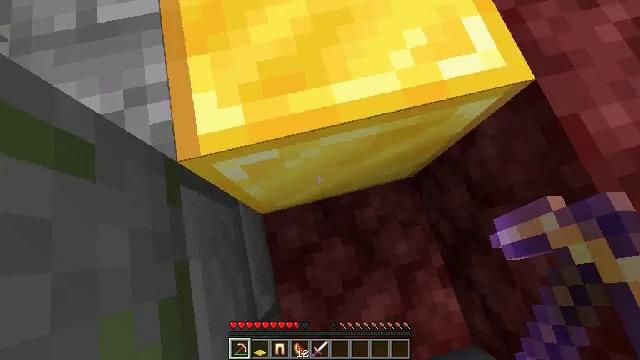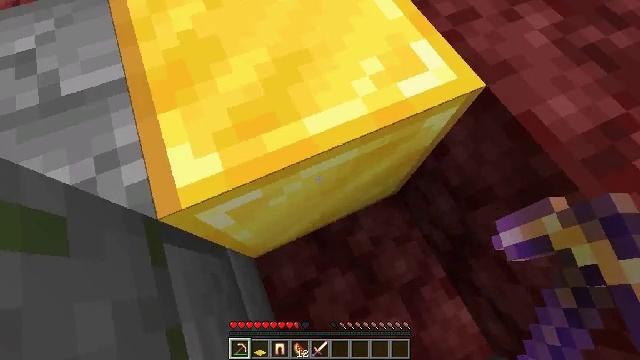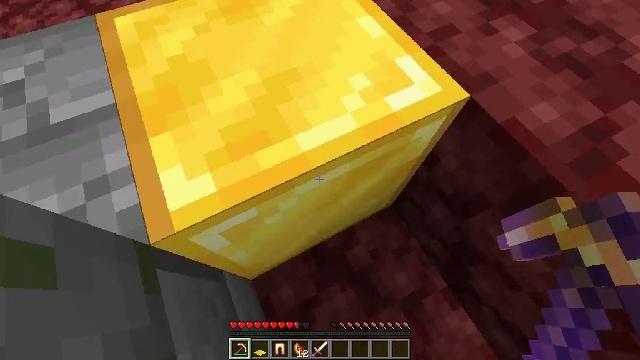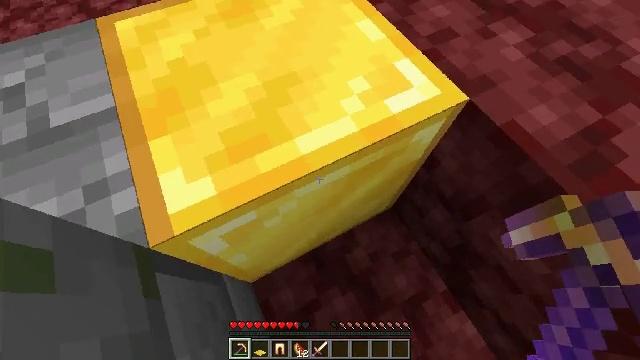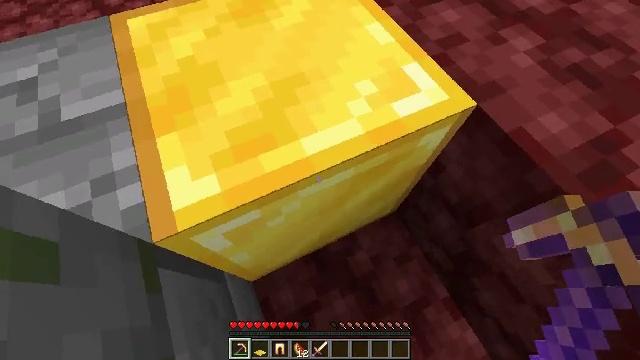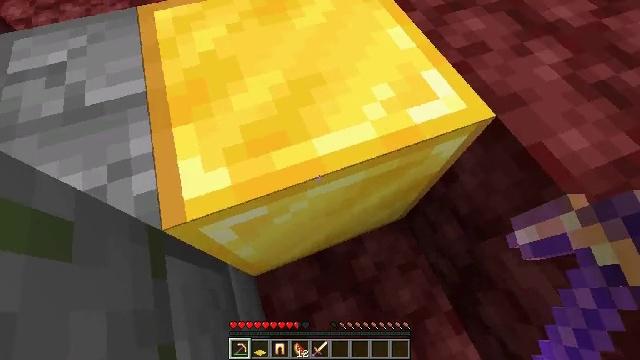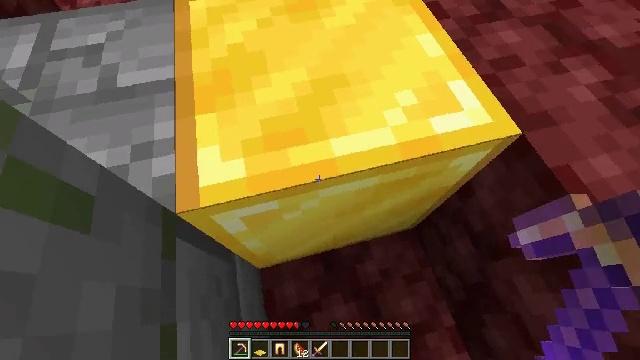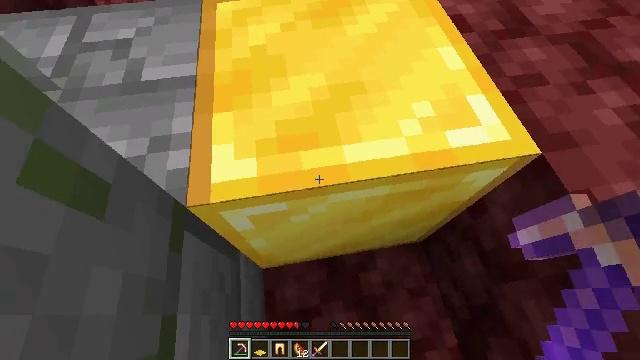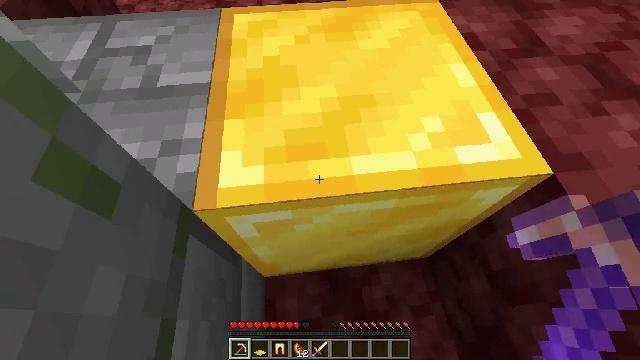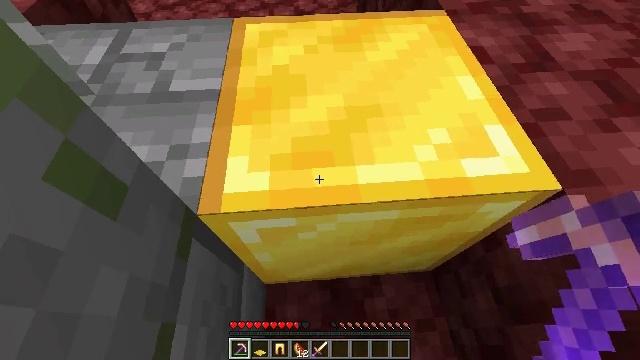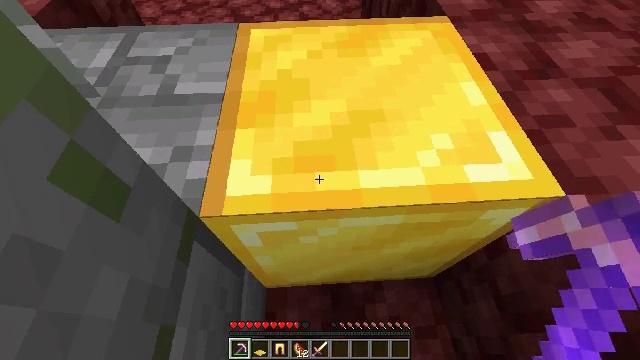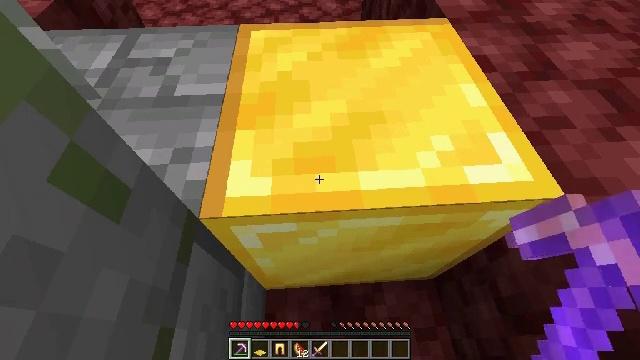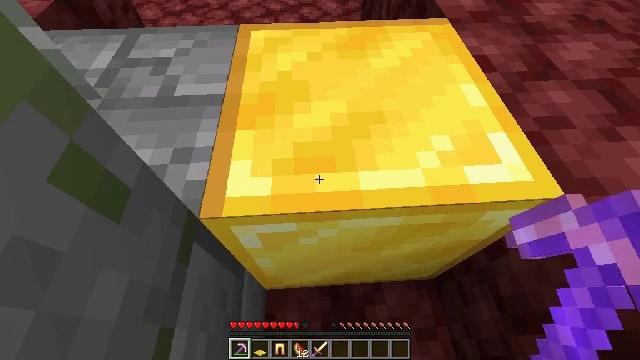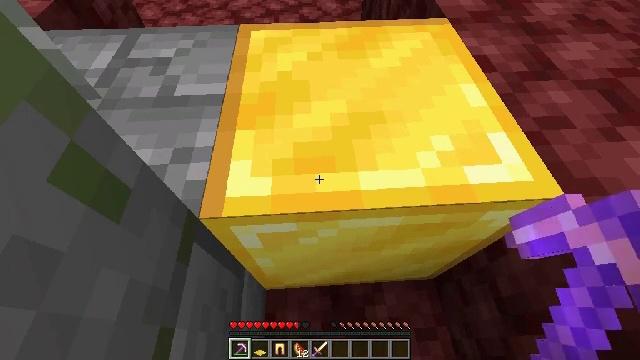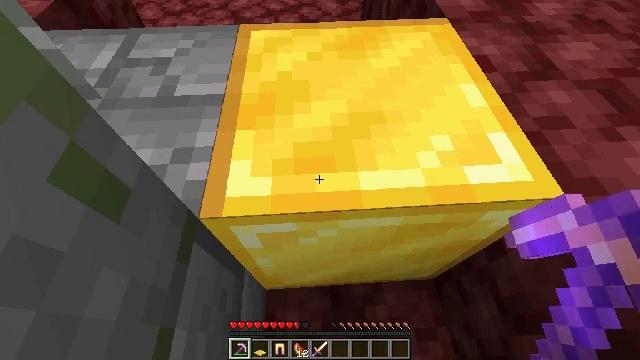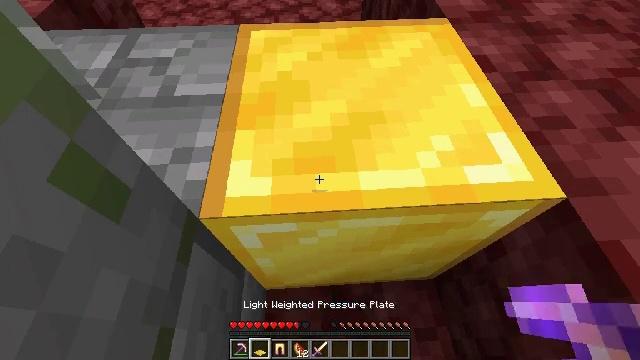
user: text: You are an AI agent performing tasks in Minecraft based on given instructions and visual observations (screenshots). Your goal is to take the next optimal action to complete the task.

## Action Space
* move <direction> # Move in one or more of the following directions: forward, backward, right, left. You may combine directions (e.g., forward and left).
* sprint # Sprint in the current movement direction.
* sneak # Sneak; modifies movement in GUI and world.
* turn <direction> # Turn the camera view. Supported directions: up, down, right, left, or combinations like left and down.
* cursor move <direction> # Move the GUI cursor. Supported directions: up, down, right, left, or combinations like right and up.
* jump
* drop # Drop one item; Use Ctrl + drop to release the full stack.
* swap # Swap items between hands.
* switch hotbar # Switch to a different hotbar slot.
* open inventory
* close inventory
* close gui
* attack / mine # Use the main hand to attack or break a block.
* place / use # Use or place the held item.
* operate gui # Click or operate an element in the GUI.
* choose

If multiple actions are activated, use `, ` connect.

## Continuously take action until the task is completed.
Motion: motion action
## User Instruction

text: Mine the green carpet.
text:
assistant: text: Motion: turn right and up
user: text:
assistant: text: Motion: turn right and up
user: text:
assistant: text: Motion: no_op
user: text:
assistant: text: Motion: turn left
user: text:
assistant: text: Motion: turn left
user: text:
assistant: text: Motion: turn left
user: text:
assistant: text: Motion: turn left and up
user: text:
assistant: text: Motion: turn left and up
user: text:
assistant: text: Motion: turn left and up
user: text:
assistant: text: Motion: no_op
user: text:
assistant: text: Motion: no_op
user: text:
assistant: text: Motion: no_op
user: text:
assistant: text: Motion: no_op
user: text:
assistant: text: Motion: no_op
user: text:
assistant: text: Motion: no_op
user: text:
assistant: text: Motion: no_op
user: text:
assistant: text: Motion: no_op
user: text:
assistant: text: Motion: no_op
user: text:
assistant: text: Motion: no_op
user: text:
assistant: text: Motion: no_op
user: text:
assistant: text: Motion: no_op
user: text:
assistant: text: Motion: no_op
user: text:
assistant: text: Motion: no_op
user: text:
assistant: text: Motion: no_op
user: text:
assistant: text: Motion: no_op
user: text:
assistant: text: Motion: no_op
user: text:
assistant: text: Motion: no_op
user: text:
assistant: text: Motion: no_op
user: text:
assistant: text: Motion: no_op
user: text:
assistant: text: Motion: no_op